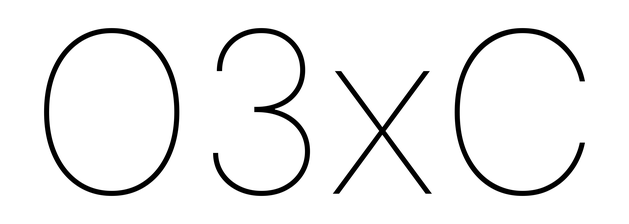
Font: Inter_Thin